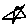
Label: star